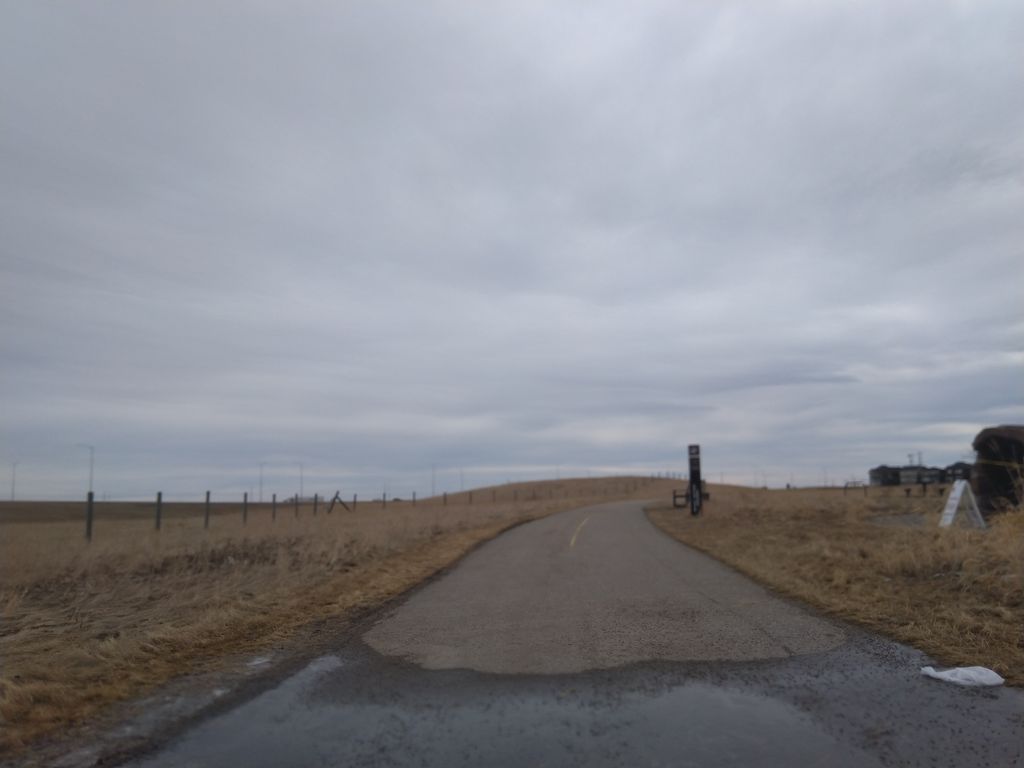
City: calgary